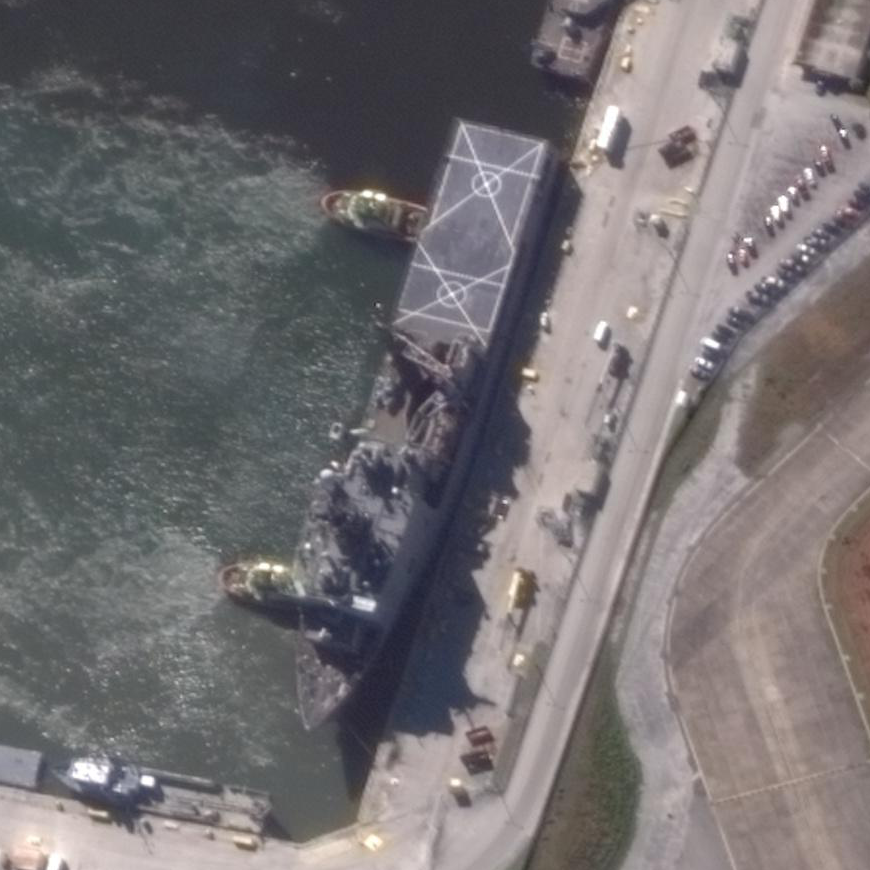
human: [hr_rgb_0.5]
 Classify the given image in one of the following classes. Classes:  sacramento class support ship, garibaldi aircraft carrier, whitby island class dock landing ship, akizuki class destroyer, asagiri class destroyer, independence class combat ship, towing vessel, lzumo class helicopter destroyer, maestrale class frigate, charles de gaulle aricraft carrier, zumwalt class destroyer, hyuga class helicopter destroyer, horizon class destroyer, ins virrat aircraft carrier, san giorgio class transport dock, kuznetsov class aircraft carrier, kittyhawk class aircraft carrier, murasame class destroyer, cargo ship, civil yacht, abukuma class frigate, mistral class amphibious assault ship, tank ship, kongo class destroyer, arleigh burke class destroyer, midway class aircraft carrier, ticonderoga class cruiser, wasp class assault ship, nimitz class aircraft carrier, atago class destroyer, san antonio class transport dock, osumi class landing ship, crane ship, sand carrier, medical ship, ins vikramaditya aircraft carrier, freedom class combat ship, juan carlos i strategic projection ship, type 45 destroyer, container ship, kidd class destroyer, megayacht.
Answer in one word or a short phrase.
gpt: Whitby Island class dock landing ship